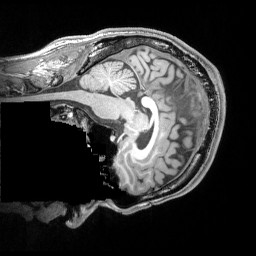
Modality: T1w
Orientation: sagittal
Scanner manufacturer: siemens
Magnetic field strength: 3 T
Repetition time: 2.53 s
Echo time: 0.00326 s